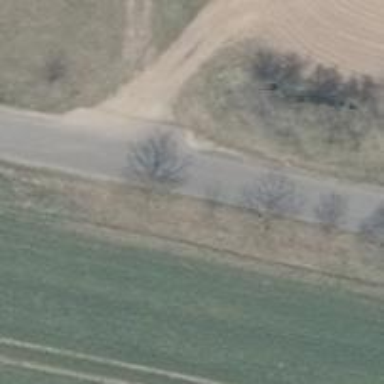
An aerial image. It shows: Unclassified road with asphalt surface.